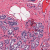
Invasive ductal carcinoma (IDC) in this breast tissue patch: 0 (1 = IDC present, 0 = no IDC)